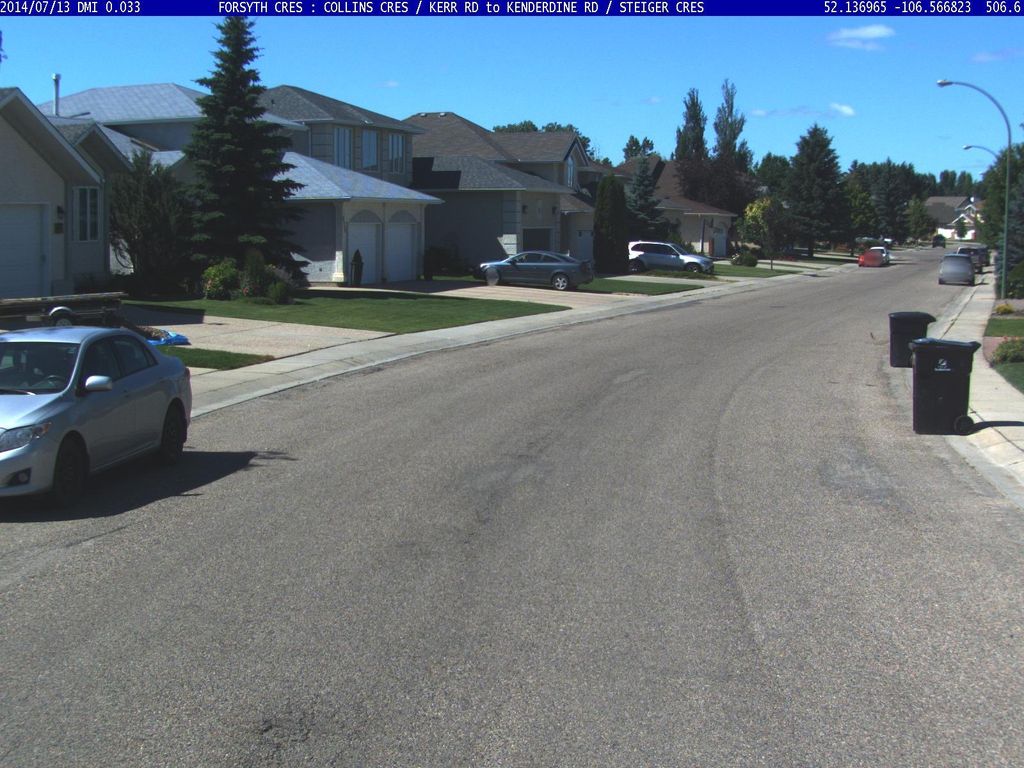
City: saskatoon